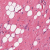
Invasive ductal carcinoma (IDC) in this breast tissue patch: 0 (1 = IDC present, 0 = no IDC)